Question: I want to edit the start time and end time, but when I click the modal the times don't show up, But the title does. Why is this? Is there something I'm missing?
'''
eventClick: function (event) {
$('#updateModal').modal('show');
console.log(event)
$("#id").val(event.id);
$("#title").val(event.title);
$("#start").val(event.start.format('YYYY-MM-DD HH:mm:ss'));
$("#end").val(event.end.format('YYYY-MM-DD HH:mm:ss'));
}
'''
Result from the edit modal when clicked

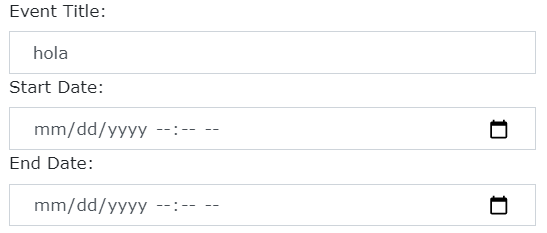
Answer: For anyone who is looking for an answer to this and everything else didn't work, a friend helped me and found a solution.
'''
eventClick: function (event) {
if(event) {
$.ajax({
headers: {'X-CSRF-TOKEN': $('meta[name="csrf-token"]').attr('content')},
type: "PUT",
datatype: 'JSON',
url: SITEURL + '/fullcalendar/edit',
data: "&id=" + event.id,
success: function (response) {
event = JSON.parse(response)
$('#start').val(formatEventDate(event.start))
$('#end').val(formatEventDate(event.end))
console.log(event)
$('#title').val(event.title)
}
});
$('#updateModal').modal('show');
}
function formatEventDate(date){
eventArr = date.split(' ')
eventDate = eventArr[0]
eventTime = eventArr[1].substr(0,5)
return eventDate +'T'+ eventTime
}
'''
This is the controller edit function.
'''
public function edit(Request $request){
$event = Event::find($request->id);
return json_encode($event);
}
'''
This is the route.
'''
Route::put('fullcalendar/edit', 'CalendarController@edit');
'''